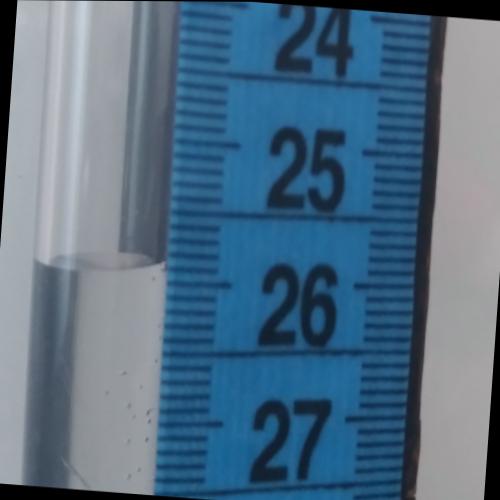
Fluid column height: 25.9 cm